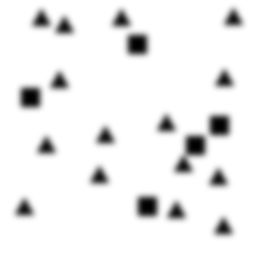
Squares: 5
Triangles: 15
Stars: 0
Total shapes: 20